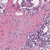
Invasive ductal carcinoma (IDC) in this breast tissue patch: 1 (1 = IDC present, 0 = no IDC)